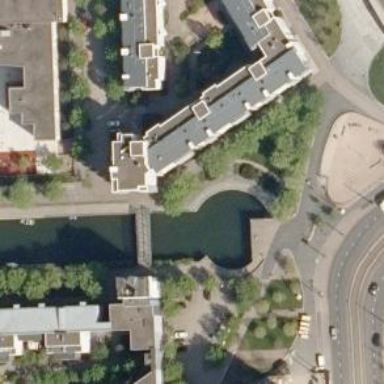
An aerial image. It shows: Bridge for cycleway.